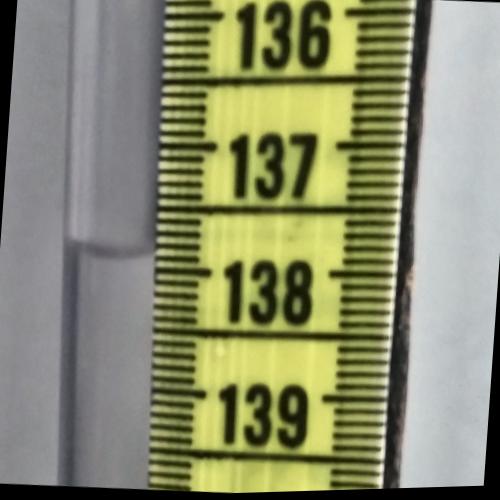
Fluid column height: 137.9 cm